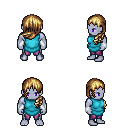
a pixel art fantasy rpg character, male body template, dark elf, purple skin, teal tunic, magenta pants, blonde left-swept hairstyle, white cloth bracers, four views (front, back, left, right), 2x2 character sprite sheet, small pixel art, hard edges, no anti-aliasing